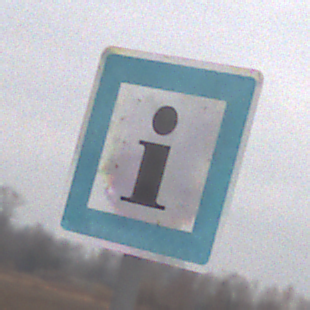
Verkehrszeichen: Informationsstelle
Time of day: Midday
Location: Outdoor (RoadRail)
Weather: Overcast
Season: NotSpecified
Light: Natural